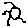
Label: sun